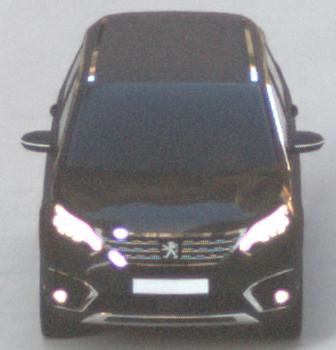
Make: Peugeot
Model: 5008 1.2 PureTech 130 Active
Detailed model: 5008 (II) (03/17 - 09/20)
Model produced from: 2017/03
Model produced until: 2018/07
Doors: 5
Color: black
Road condition: dry road
Daytime: morning or afternoon
Contrast: medium contrast